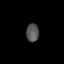
Tissue: lung
Cell type: Epithelial cells
Senescence score: 0.2272
Nuclear area (px): 228
Mean DAPI intensity: 83.11